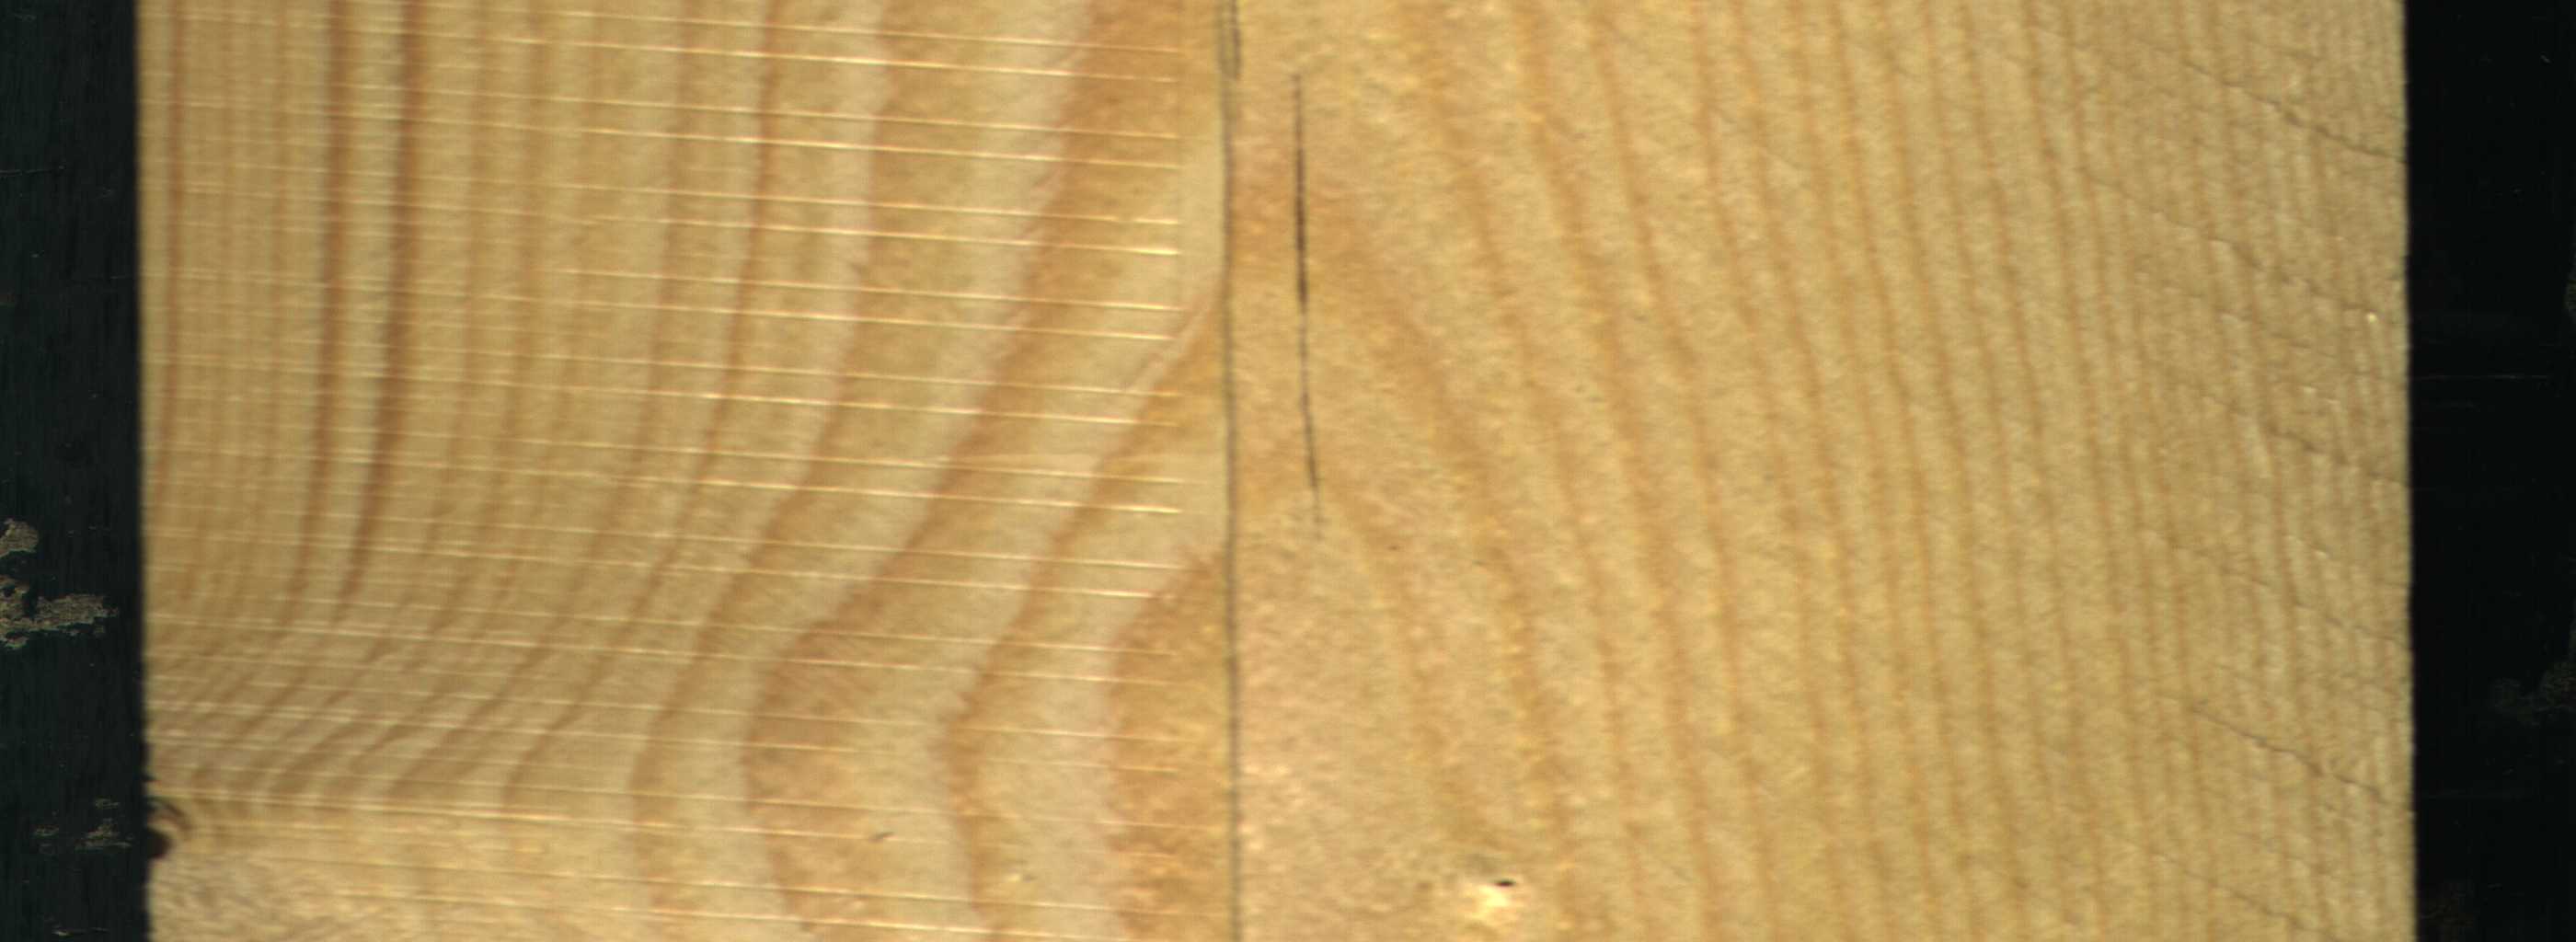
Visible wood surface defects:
Crack
Crack
Knot_missing